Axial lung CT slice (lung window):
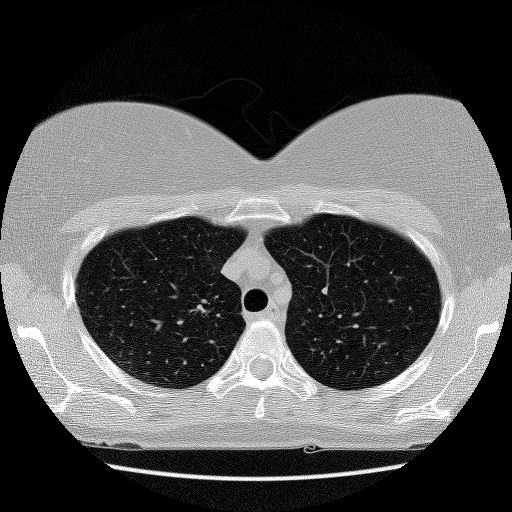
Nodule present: no